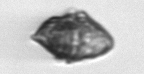
Label: Kryptoperidinium_triquetrum